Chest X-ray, PA view. Patient: 47 years old, sex M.
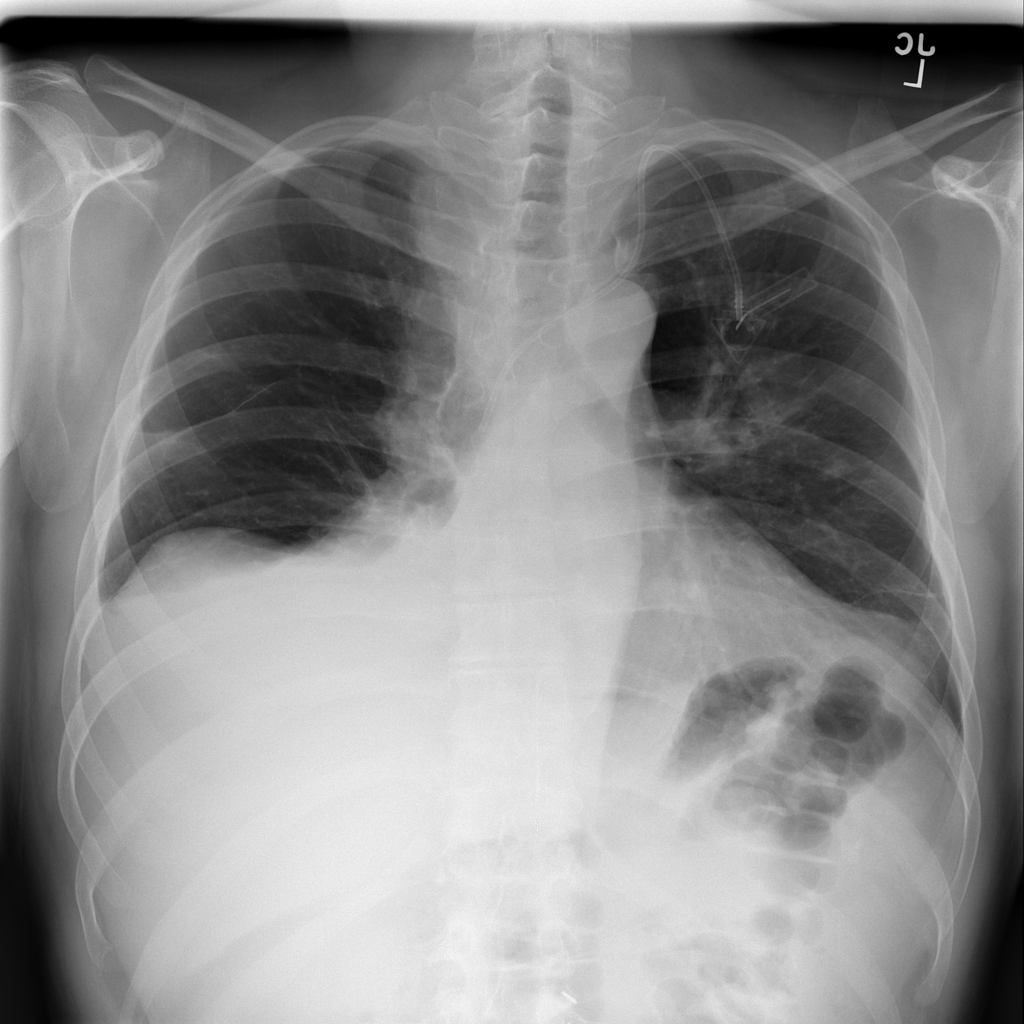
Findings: Effusion